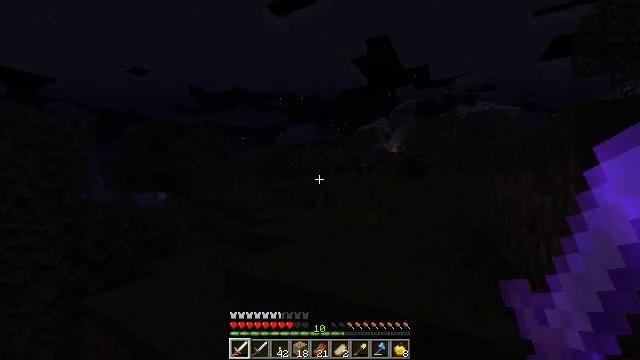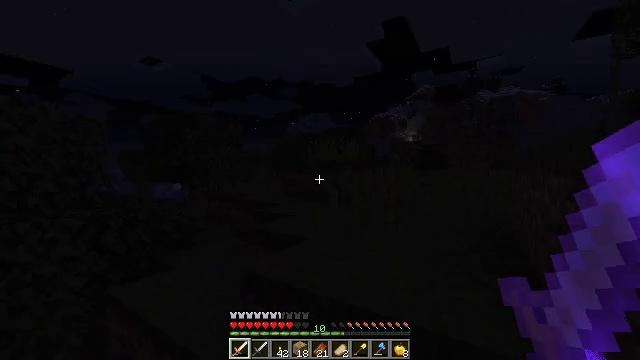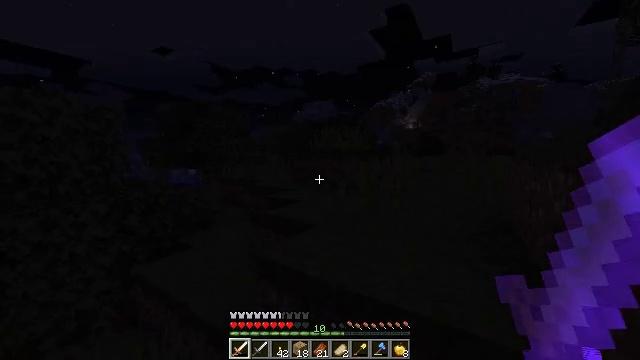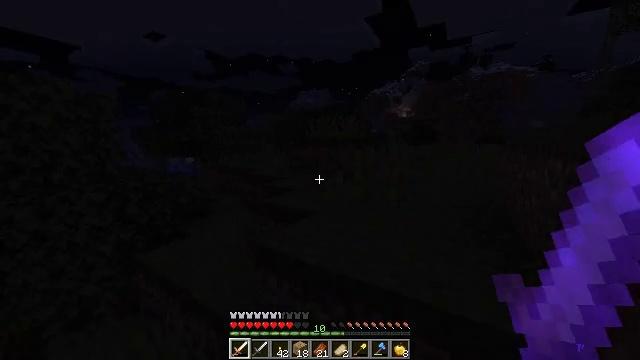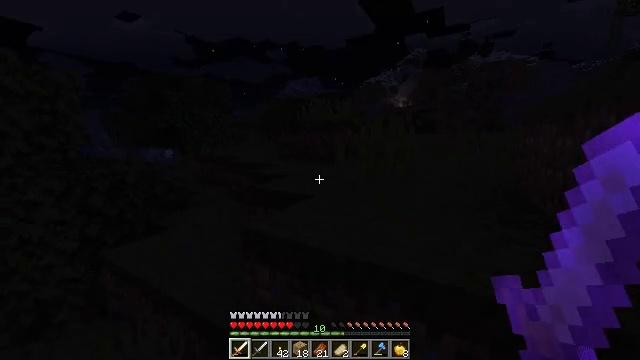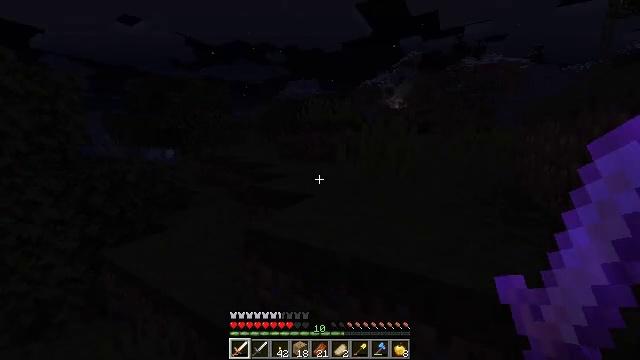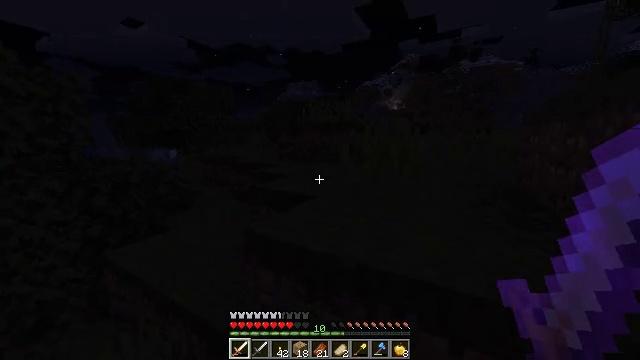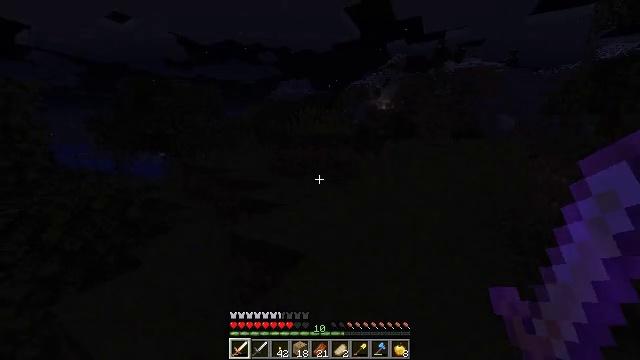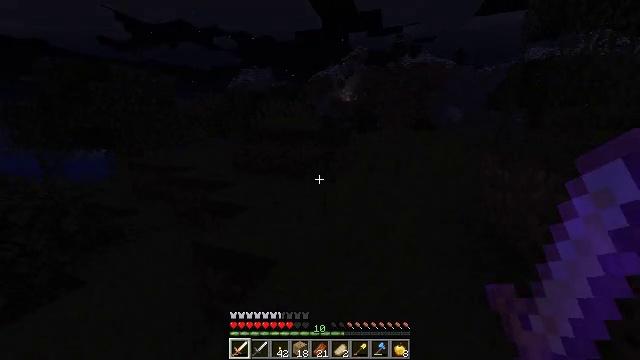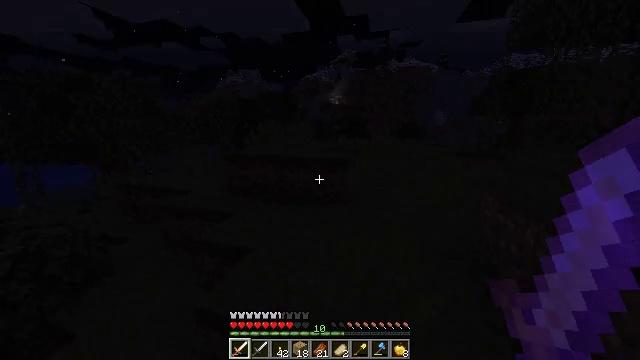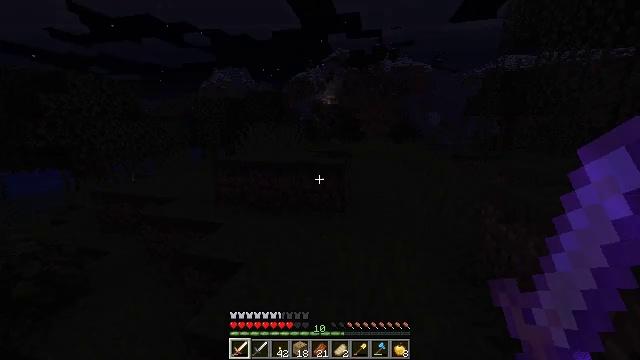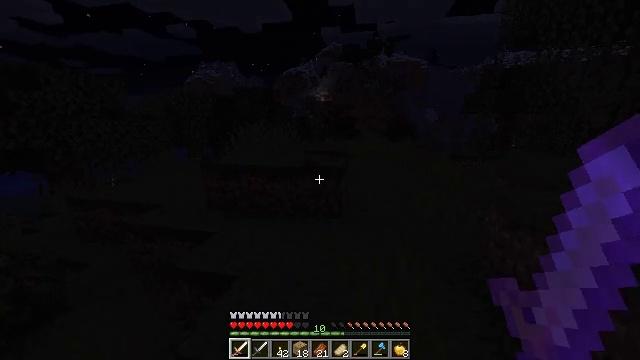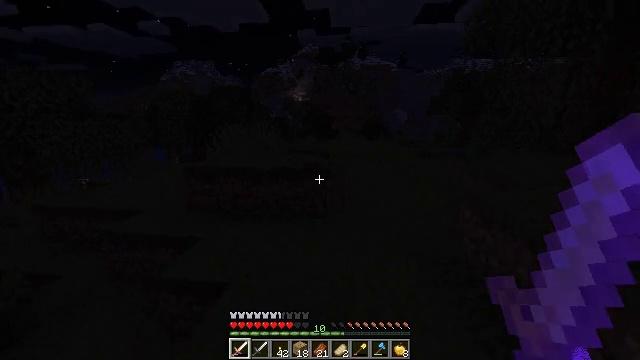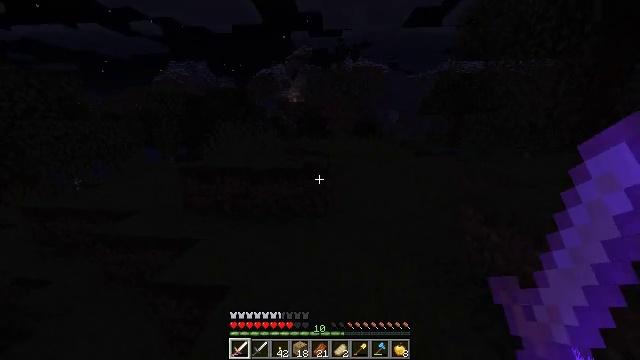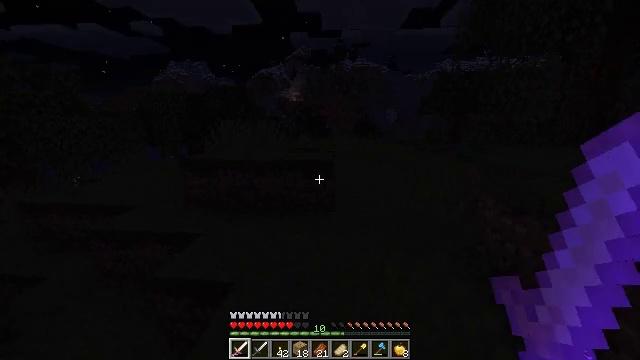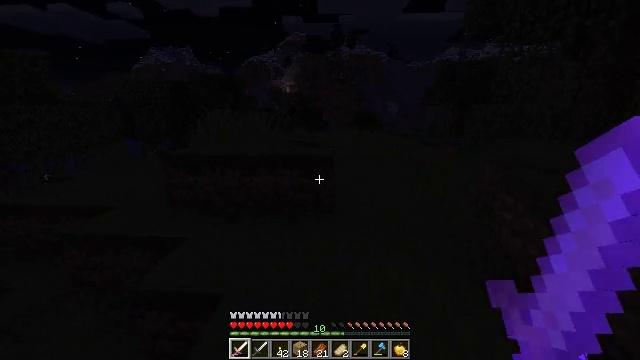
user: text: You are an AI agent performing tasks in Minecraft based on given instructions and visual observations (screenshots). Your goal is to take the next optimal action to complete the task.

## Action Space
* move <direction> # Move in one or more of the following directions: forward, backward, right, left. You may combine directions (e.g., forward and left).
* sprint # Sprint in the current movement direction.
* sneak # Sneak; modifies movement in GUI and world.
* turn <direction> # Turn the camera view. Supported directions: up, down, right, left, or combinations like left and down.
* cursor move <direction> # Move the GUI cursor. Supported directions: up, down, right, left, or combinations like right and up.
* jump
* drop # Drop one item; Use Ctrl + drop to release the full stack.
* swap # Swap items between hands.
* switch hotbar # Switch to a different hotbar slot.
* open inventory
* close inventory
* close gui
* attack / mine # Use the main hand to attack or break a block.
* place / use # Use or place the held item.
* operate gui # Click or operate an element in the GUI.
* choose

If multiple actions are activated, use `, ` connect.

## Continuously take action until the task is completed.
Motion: motion action
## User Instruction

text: Hunt a slime.
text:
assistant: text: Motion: move forward and move left, sprint, turn left and down, jump
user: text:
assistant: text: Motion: move forward, sprint, turn left and down, jump
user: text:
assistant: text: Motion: move forward, sprint, turn right and down, jump
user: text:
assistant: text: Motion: move forward, sprint, turn right and down, jump
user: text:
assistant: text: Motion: move forward, sprint, jump
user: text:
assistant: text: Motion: move forward, sprint, jump
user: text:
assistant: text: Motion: move forward, sprint, turn right and down, jump
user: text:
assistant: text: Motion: move forward, sprint, turn right and down, jump
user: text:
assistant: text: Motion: move forward, sprint, turn right, jump
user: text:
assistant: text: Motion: move forward, sprint, turn right, jump
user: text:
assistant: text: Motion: move forward, sprint, turn right, jump
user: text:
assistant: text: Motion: move forward, sprint, turn right, jump
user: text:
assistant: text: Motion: move forward, sprint, turn right, jump
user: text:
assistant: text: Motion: move forward, sprint, jump
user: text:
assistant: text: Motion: move forward, sprint, turn right, jump
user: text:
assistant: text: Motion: move forward, sprint, turn right, jump
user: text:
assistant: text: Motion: move forward, sprint, turn right, jump
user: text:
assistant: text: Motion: move forward, sprint, turn right, jump
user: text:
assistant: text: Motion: move forward, sprint, turn right, jump
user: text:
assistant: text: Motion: move forward, sprint, turn right, jump
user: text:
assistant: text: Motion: move forward, sprint, jump
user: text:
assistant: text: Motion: move forward and move right, sprint, turn right, jump
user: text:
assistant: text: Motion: move forward and move right, sprint, jump
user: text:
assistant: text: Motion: move forward and move right, sprint, jump
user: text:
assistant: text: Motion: move forward and move right, sprint, jump
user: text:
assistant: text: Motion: move forward and move right, sprint, jump
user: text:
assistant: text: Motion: move forward and move right, sprint, jump
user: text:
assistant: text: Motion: move forward and move right, sprint, jump
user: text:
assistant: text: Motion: move forward and move right, sprint, jump
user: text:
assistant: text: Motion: move forward and move right, sprint, jump